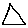
Label: triangle